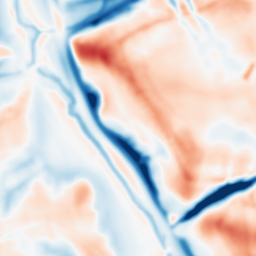
Category: multiscale
Decomposition family: dog_multiscale
Decomposition parameters: sigma_ratio: 1.6
n_scales: 4
base_sigma: 2
Upsampling method: bilinear
Upsampling parameters: scale: 8
Upsampling scale: 8